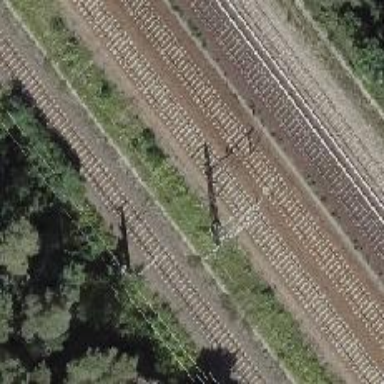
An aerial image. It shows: Railway signal.